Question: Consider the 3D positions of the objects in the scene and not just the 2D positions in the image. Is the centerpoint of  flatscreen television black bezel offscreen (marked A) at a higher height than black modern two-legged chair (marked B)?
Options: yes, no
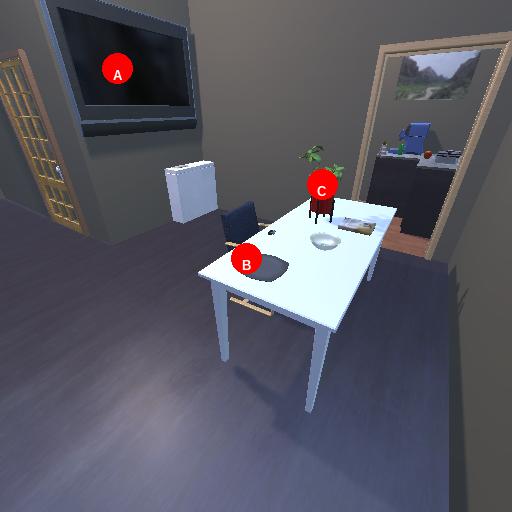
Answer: yes